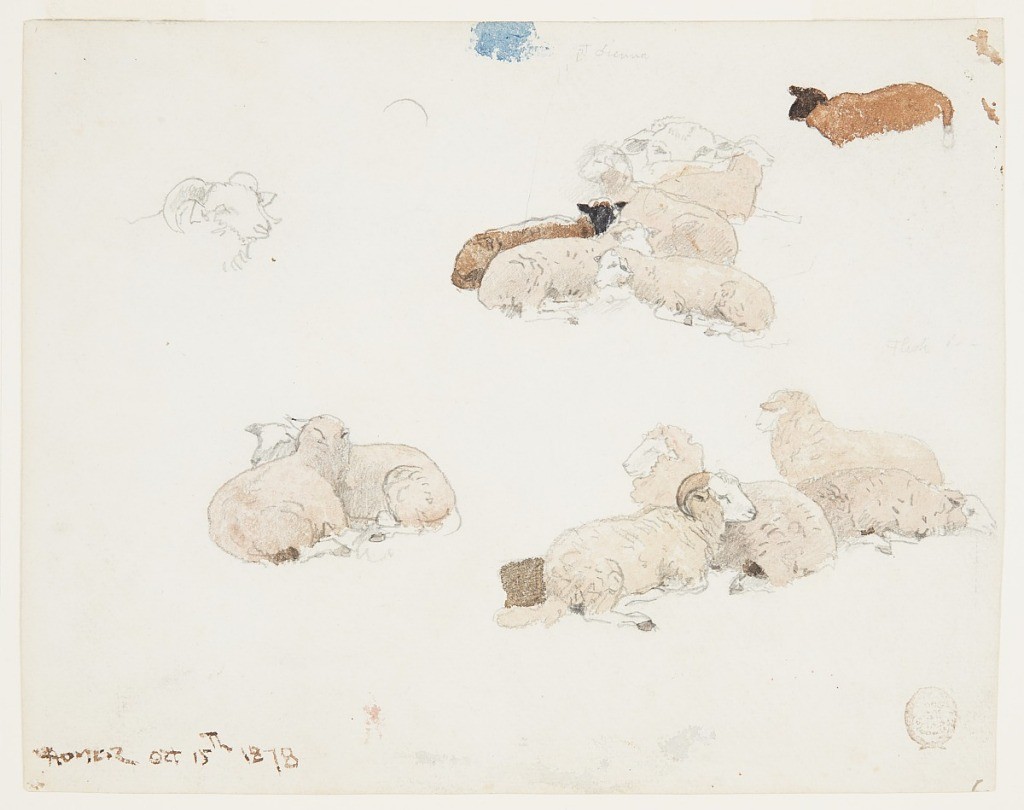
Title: Sheep Resting
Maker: Winslow Homer, American, 1836–1910
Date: October 15, 1878
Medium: Graphite, brush and watercolor on white watercolor paper
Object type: Drawing
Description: Recto: A view of three groups of resting sheep partially filled in with color. Also on this sheet are a sketch of a standing sheep, partially colored and a ram's head drawn lightly in graphite.

Verso: Graphite sketches of two landscapes, the first with two figures, the second with two filled baskets.